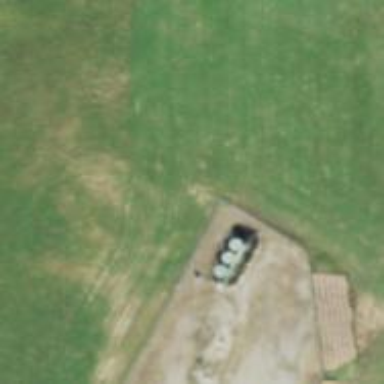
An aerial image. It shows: Storage tank that is man-made.